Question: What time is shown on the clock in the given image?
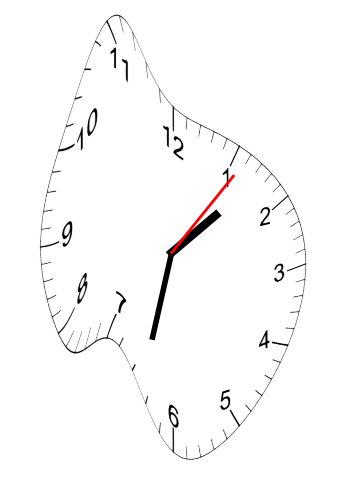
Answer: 01:32:06